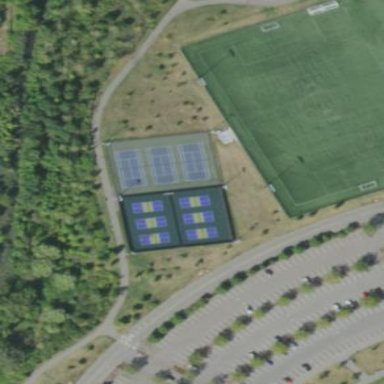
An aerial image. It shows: Tennis court on pitch designated for leisure land.